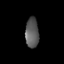
Tissue: lung
Cell type: Others
Senescence score: 0.1691
Nuclear area (px): 396
Mean DAPI intensity: 89.932